Question: I have been trying for 2-3 days now to get L2 regularized logistric regression to work in Matlab (CVX) and Python(CVXPY) but no success. I am fairly new to convex optimization so I am quite frustrated. Following is the equation that I am trying to solve using CVX/CVXPY. I have taken this equation from the paper
<URL>

My Matlab (CVX) code is
'''
function L2
m = 800; N = 5;
lambda =0.000001;
A = load('/path/to/training/file');
b= A(:,6); //Label Matrix (800x1)
A = A(:,1:5); //Feature matrix (800x5)
cvx_begin
variable x(N)
minimize( (1/m * sum( log(1+ exp(-1* A' * (b * x')) ) ) ) + lambda*(norm(x,2)))
cvx_end
'''
CVX returns an error saying which makes sense but the paper mentions the above equation. How can I solve it ?
> Your objective function is not a scalar.
After trying on Matlab, I tried on CVXPY. Here is the python code
'''
from cvxopt import solvers, matrix,log, exp,mul
from cvxopt.modeling import op,variable
import numpy as np
n = 5
m=800
data = np.ndarray(shape=(m,n), dtype=float,)
bArray = []
file = open('/path/to/training/file')
i = 0;
j=0;
for line in file:
for num in line.split():
if(j==5):
bArray.append(float(num))
else:
data[i][j] = num
j = j + 1
j=0
i = i + 1
A = matrix(data)
b_mat= matrix(bArray)
m, n = A.size
lamb_default = 0.000001
x=variable(n)
b = -1*b_mat
w = exp(A.T*b*x)
f = (1/m) + sum(log(1+w)) + lamb_default*mul(x,x)
lp1 = op(f)
lp1.solve()
lp1.status
print(lp1.objective.value())
'''
I get the error
> TypeError: incompatible dimensions
So, my question is:
What am I doing wrong in the code for calculation of L2 problem in CVX/CVXPY ?
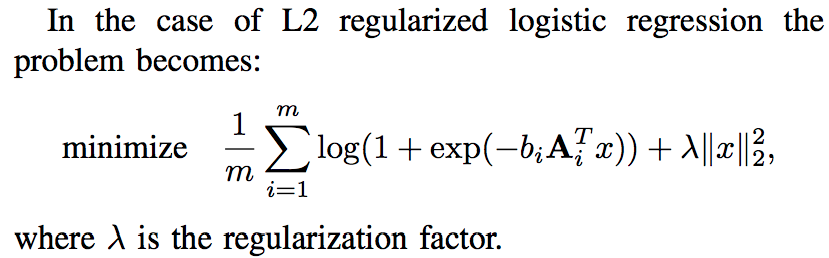
Answer: The objective in your MATLAB code is outputting a vector, not a number (scalar). Change it to:
'''
(1/m * sum( log(1+ exp(-b.* (A * x)) ) ) )
'''
And it will return a single number.